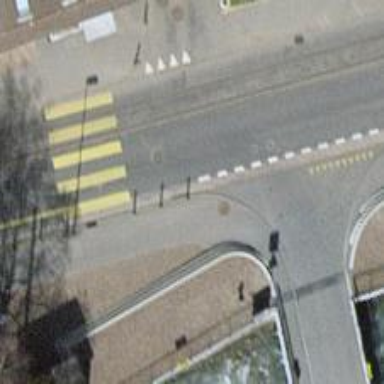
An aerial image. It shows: Bollard barrier.